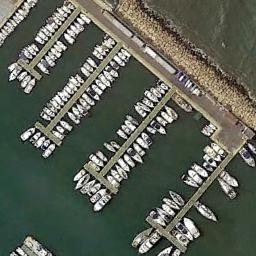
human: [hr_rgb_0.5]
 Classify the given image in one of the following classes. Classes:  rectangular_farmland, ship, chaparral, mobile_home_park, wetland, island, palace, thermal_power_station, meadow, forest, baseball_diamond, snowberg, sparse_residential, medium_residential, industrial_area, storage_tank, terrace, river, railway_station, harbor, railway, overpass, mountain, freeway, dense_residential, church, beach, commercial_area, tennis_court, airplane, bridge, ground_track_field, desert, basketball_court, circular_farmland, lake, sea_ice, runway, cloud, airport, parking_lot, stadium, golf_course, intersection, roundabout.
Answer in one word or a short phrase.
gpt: harbor